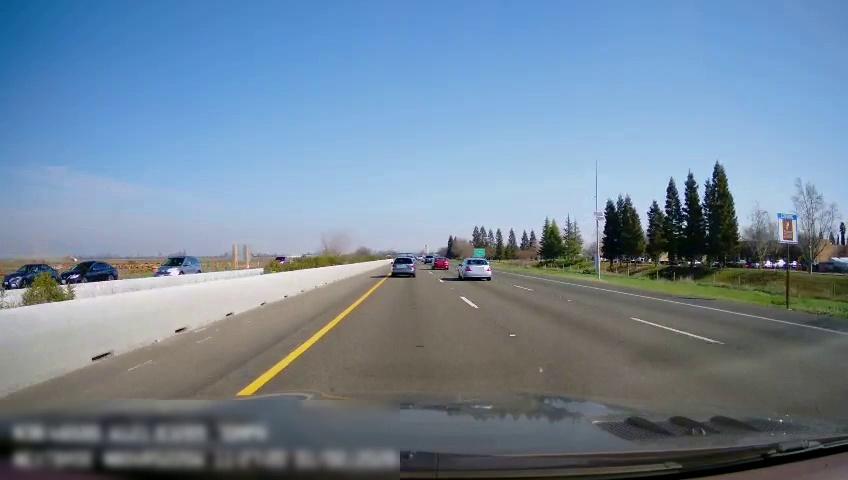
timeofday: Day
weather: Sunny
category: Drivable Space
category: Vehicles | Car
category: Vehicles | Car
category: Vehicles | SUV
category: Vehicles | SUV
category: Vehicles | SUV
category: Vehicles | Car
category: Vehicles | Car
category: Vehicles | SUV
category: Lanes | Current Lane
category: Lanes | Current Lane
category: Lanes | Alternate Lane
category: Lanes | Alternate Lane
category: Traffic | Signs